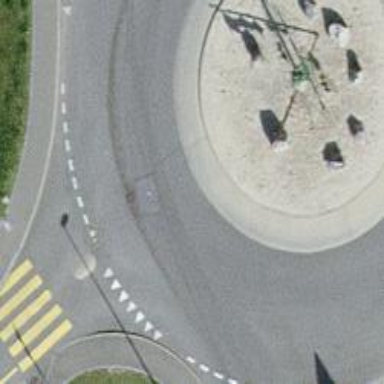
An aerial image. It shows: Roundabout at tertiary road junction.